Question: I'm getting an error as ''. Below is code :
'''
- (void)purchaseMyProduct:(SKProduct *)product {
if ([self canMakePurchases]) {
SKPayment *payment = [SKPayment paymentWithProduct:product];
[[SKPaymentQueue defaultQueue] addTransactionObserver:self];
[[SKPaymentQueue defaultQueue] addPayment:payment];
}
else{
UIAlertView *alertView = [[UIAlertView alloc] initWithTitle: @"Purchases are disabled in your device" message:nil delegate: self cancelButtonTitle:@"Ok" otherButtonTitles: nil];
[alertView show];
}
}
'''

I'm getting this error on . I have tried deleting empty spaces but didn't worked. Where am I going wrong?
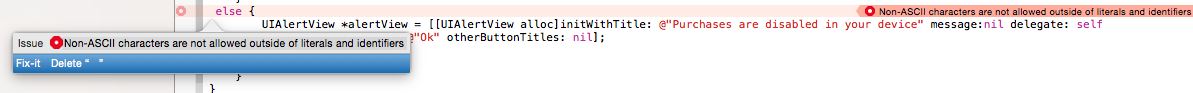
Answer: Delete the line with the 'else' on it (delete it completely, including the line break), then type it in again, manually, then clean and build again.
Xcode sometimes mishandles the way spaces are inserted when you copy and paste code from a rich-text source (e.g. a website), and unicode spaces are inserted instead of normal spaces, and these are not recognised by the compiler. Deleting the line completely and retyping it manually solves this problem as the offending characters are removed.